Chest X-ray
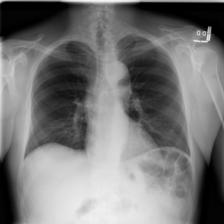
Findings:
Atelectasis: negative
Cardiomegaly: negative
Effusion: negative
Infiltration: negative
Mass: negative
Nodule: negative
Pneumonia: negative
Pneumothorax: negative
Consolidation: negative
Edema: negative
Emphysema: negative
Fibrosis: negative
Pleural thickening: negative
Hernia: negative